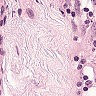
Metastatic tissue present: no